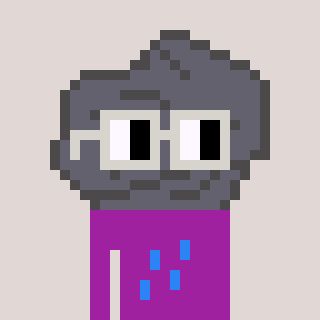
a pixel art character with square light gray glasses, a rock-shaped head and a magenta-colored body on a warm background